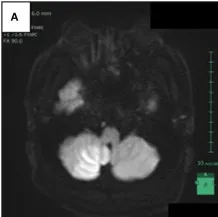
Radiological findings of patient 15 days after the violent assault. Axial head magnetic resonance imaging (MRI) in diffusion weighted imaging showed increased signal intensity in the right intracranial vertebral artery (IVA), and ,a high intensity area in the bottom of the right cerebellar hemisphere, which is compatible with the posterior inferior artery (PICA) territory.
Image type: radiology (mri)